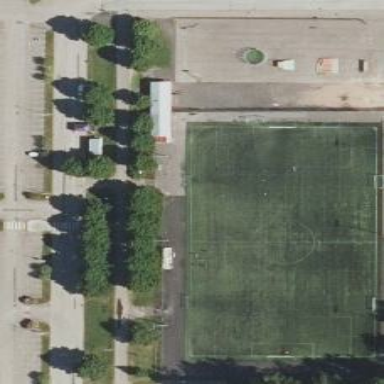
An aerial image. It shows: Artificial turf soccer pitch for leisure land.